Frequency: 50000
Velocity: 0,155
Power: 32,9
Pulse duration: 0,0000001
Pass count: 1
Magnification: 10
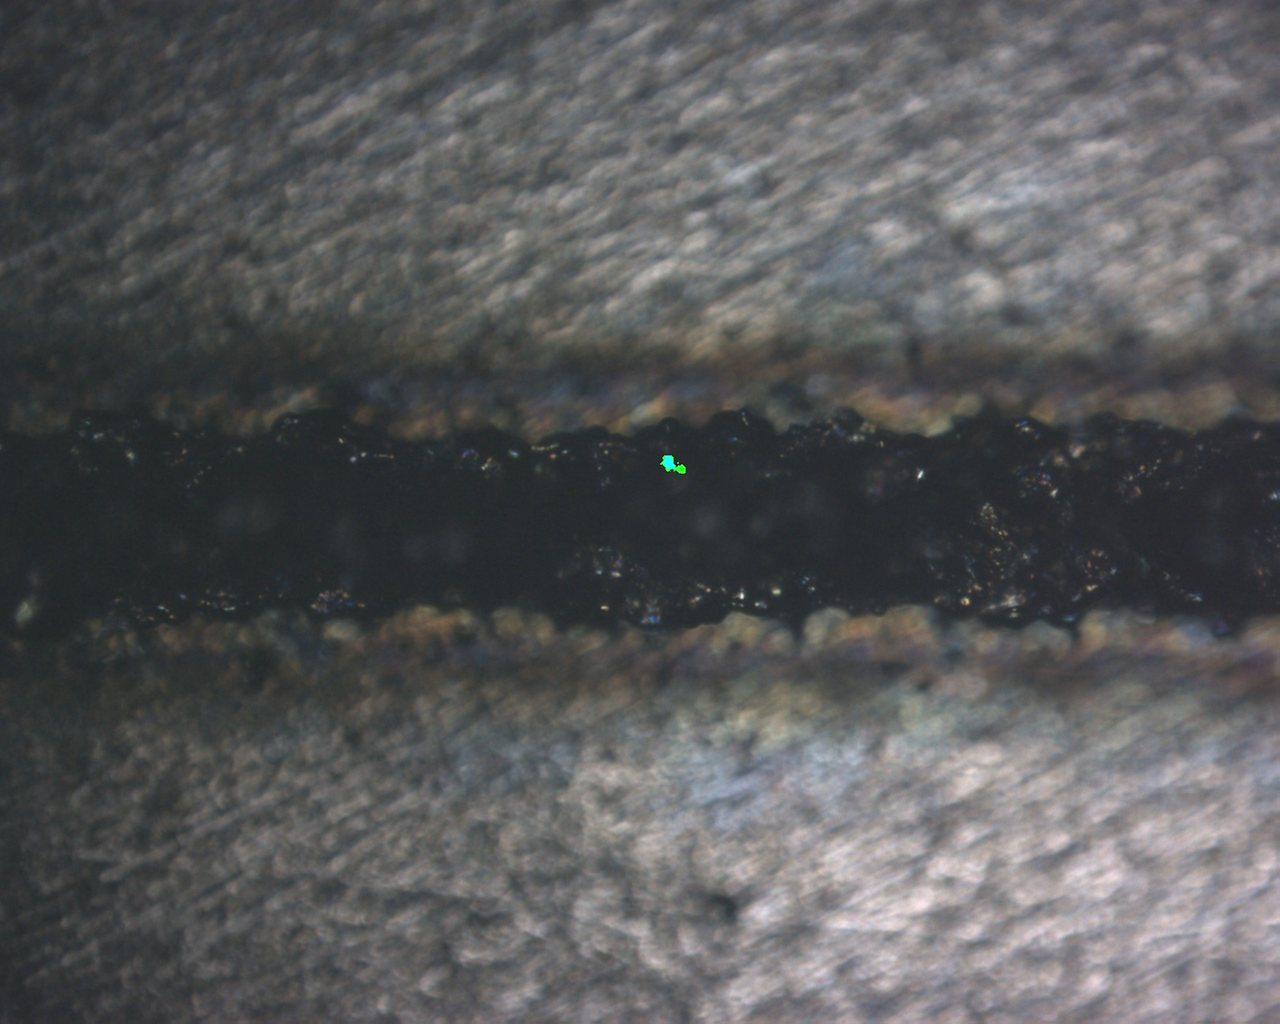
Measured width: 136.459
Other width: 75.315